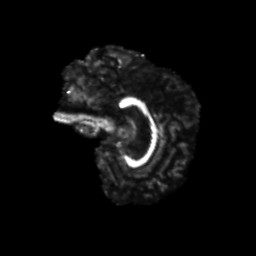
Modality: FA
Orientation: sagittal
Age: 30
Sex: male
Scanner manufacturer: siemens
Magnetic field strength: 3 T
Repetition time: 8.6 s
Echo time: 0.095 s